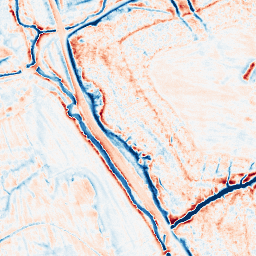
Category: edge_preserving
Decomposition family: anisotropic_diffusion
Decomposition parameters: iterations: 50
kappa: 10
gamma: 0.1
Upsampling method: bicubic_3x
Upsampling parameters: scale: 3
Upsampling scale: 3